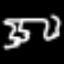
Label: frog